Field crop: maize
Growth stage: 2
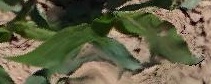
Species: maize